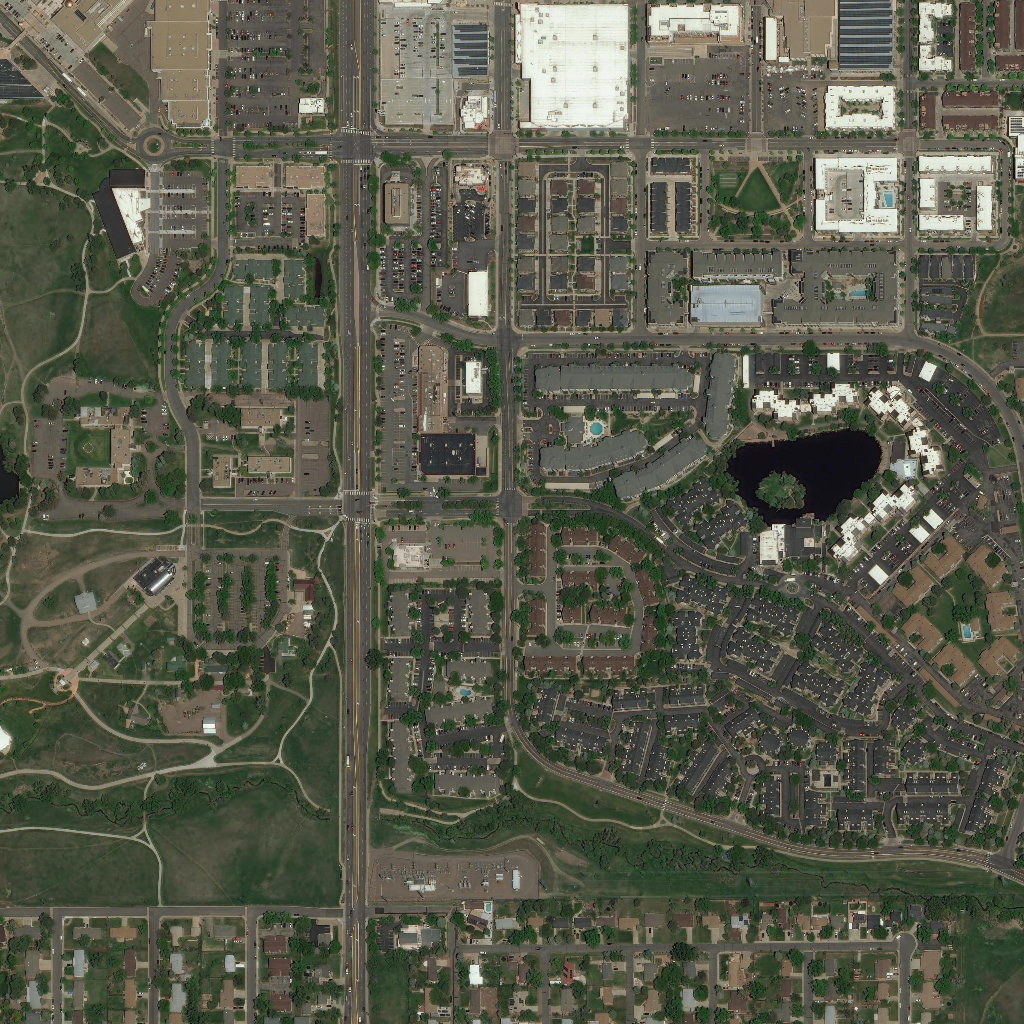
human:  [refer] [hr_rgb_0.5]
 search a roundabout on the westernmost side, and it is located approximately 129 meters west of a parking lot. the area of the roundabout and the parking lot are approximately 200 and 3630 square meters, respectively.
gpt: <box>[[13, 42, 15, 44, 0]]</box>

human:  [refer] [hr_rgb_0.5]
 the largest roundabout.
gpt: <box>[[75, 55, 78, 58, 0]]</box>

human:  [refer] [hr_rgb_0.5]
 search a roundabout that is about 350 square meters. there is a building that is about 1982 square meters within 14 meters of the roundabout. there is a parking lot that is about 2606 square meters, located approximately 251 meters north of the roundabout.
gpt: <box>[[75, 55, 78, 58, 0]]</box>